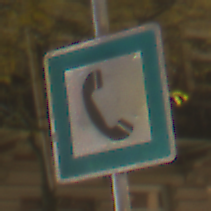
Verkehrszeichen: Fernsprecher
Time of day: Night
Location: Outdoor (Urban)
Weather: Clear
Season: NotSpecified
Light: Artificial